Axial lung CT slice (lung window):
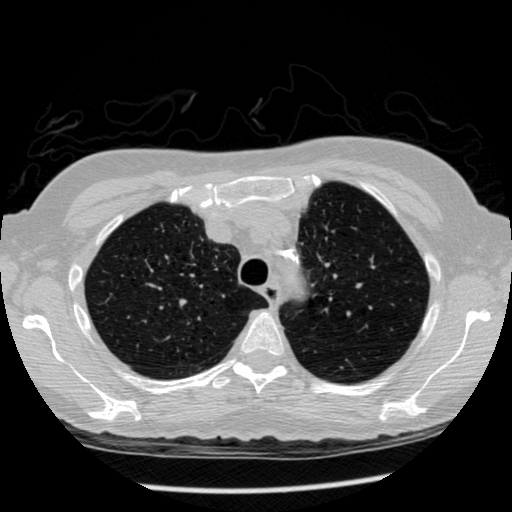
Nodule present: no